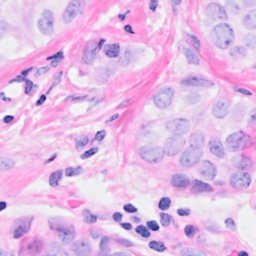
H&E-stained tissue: Breast